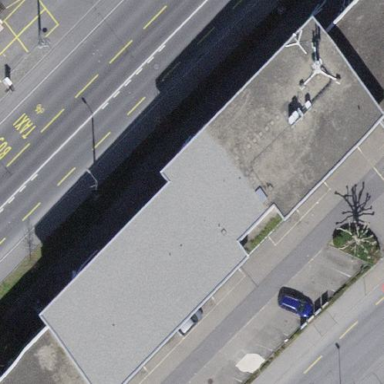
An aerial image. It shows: Flat-roofed commercial building.